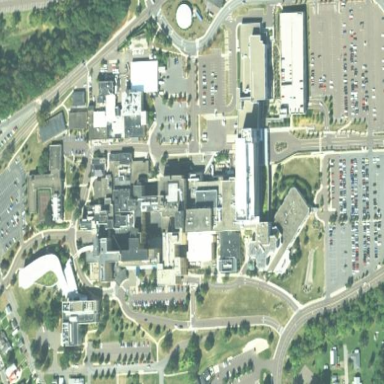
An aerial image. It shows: Healthcare facility identified as hospital.